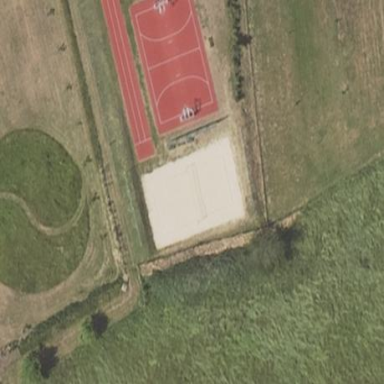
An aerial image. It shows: Sandy pitch designated for beach volleyball.